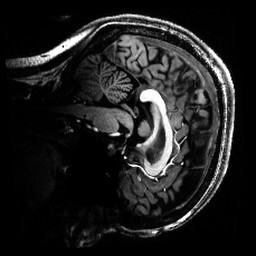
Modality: T1w
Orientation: sagittal
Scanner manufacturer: siemens
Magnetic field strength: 6.98 T
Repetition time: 5 s
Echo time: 0.00343 s